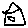
Label: house